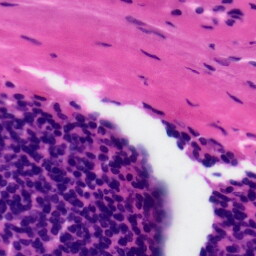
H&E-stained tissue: Tonsil